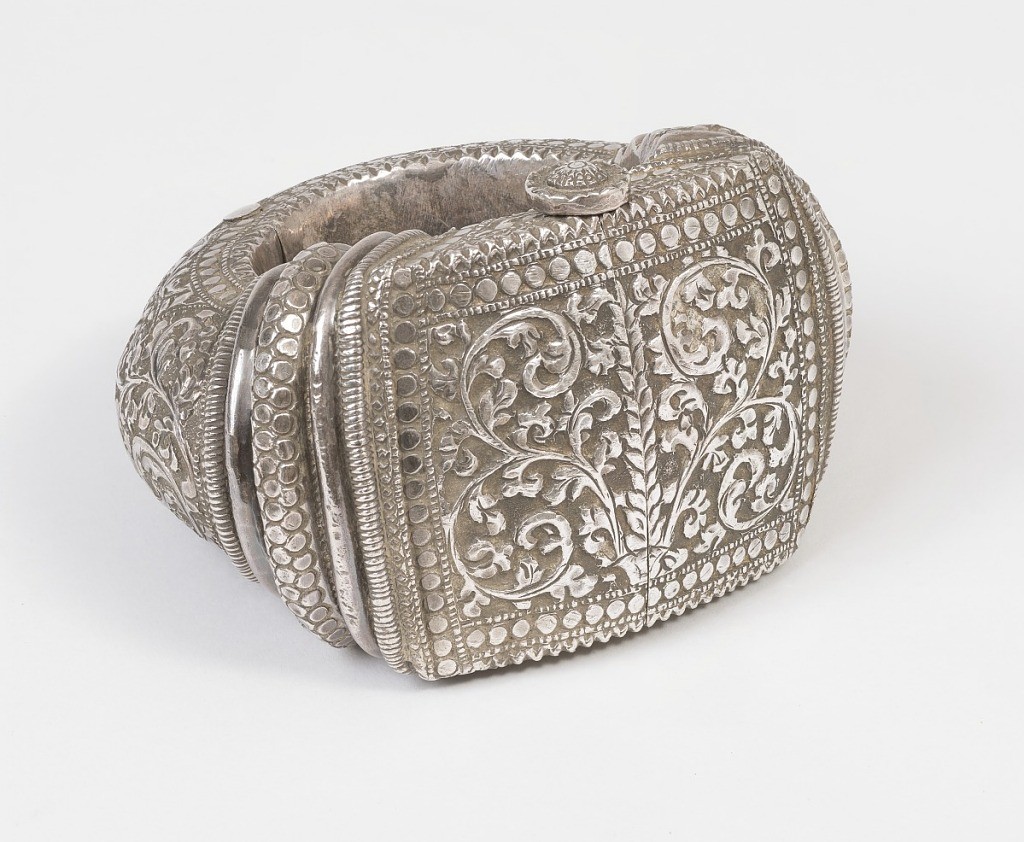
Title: Anklet and pin
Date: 19th century
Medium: silver, plaster
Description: Hinged, circular anklet (a) closed with a silver pin (b) through center of a large central rectanular panel; the entire form with foliate decoration of curving leafy stems within bands of line-and-circle ornament. Hollow silver filled with plaster.